Current action and preconditions to check: trajectory_clear

Your task: For each precondition in the list above, predict whether it will hold at this action.

Consider the current scene as observed from the mobile robot's camera, and analyze the predicted future states of all dynamic agents (e.g., people, animals, vehicles, or any moving entities) within the NEXT SECOND.

IMPORTANT: Only answer "very likely" if you are absolutely certain—based on strong, clear evidence—that a dynamic agent will violate the precondition in the predicted future state. Do NOT answer "very likely" for unlikely, ambiguous, or low-probability risks.

Ask yourself for each precondition: Is there a high probability, with clear and convincing evidence, that the predicted future states of any dynamic agent will interfere with the predicted future state of the currently executing action within the NEXT SECOND, causing that precondition to fail?

Assess the risk level based on these predictions. Use "likely" or "very likely" if motions create a clear risk of interference.

Use "neutral" or "improbable" if agents are nearby but their predicted paths are clearly diverging or non-conflicting.

Failure Risk Categories: "very improbable", "improbable", "neutral", "likely", "very likely"

Answer Format: Output ONLY the probability_of_failure value from these categories: "very improbable", "improbable", "neutral", "likely", "very likely"

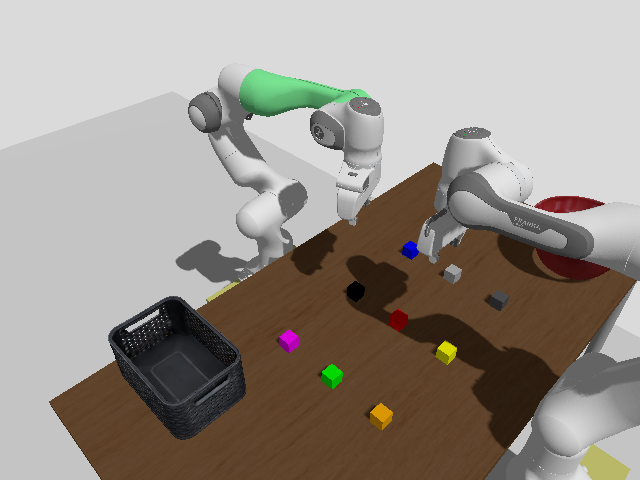

Answer: likely